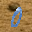
Label: 0